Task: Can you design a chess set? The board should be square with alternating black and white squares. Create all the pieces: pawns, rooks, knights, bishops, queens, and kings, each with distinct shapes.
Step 1702:
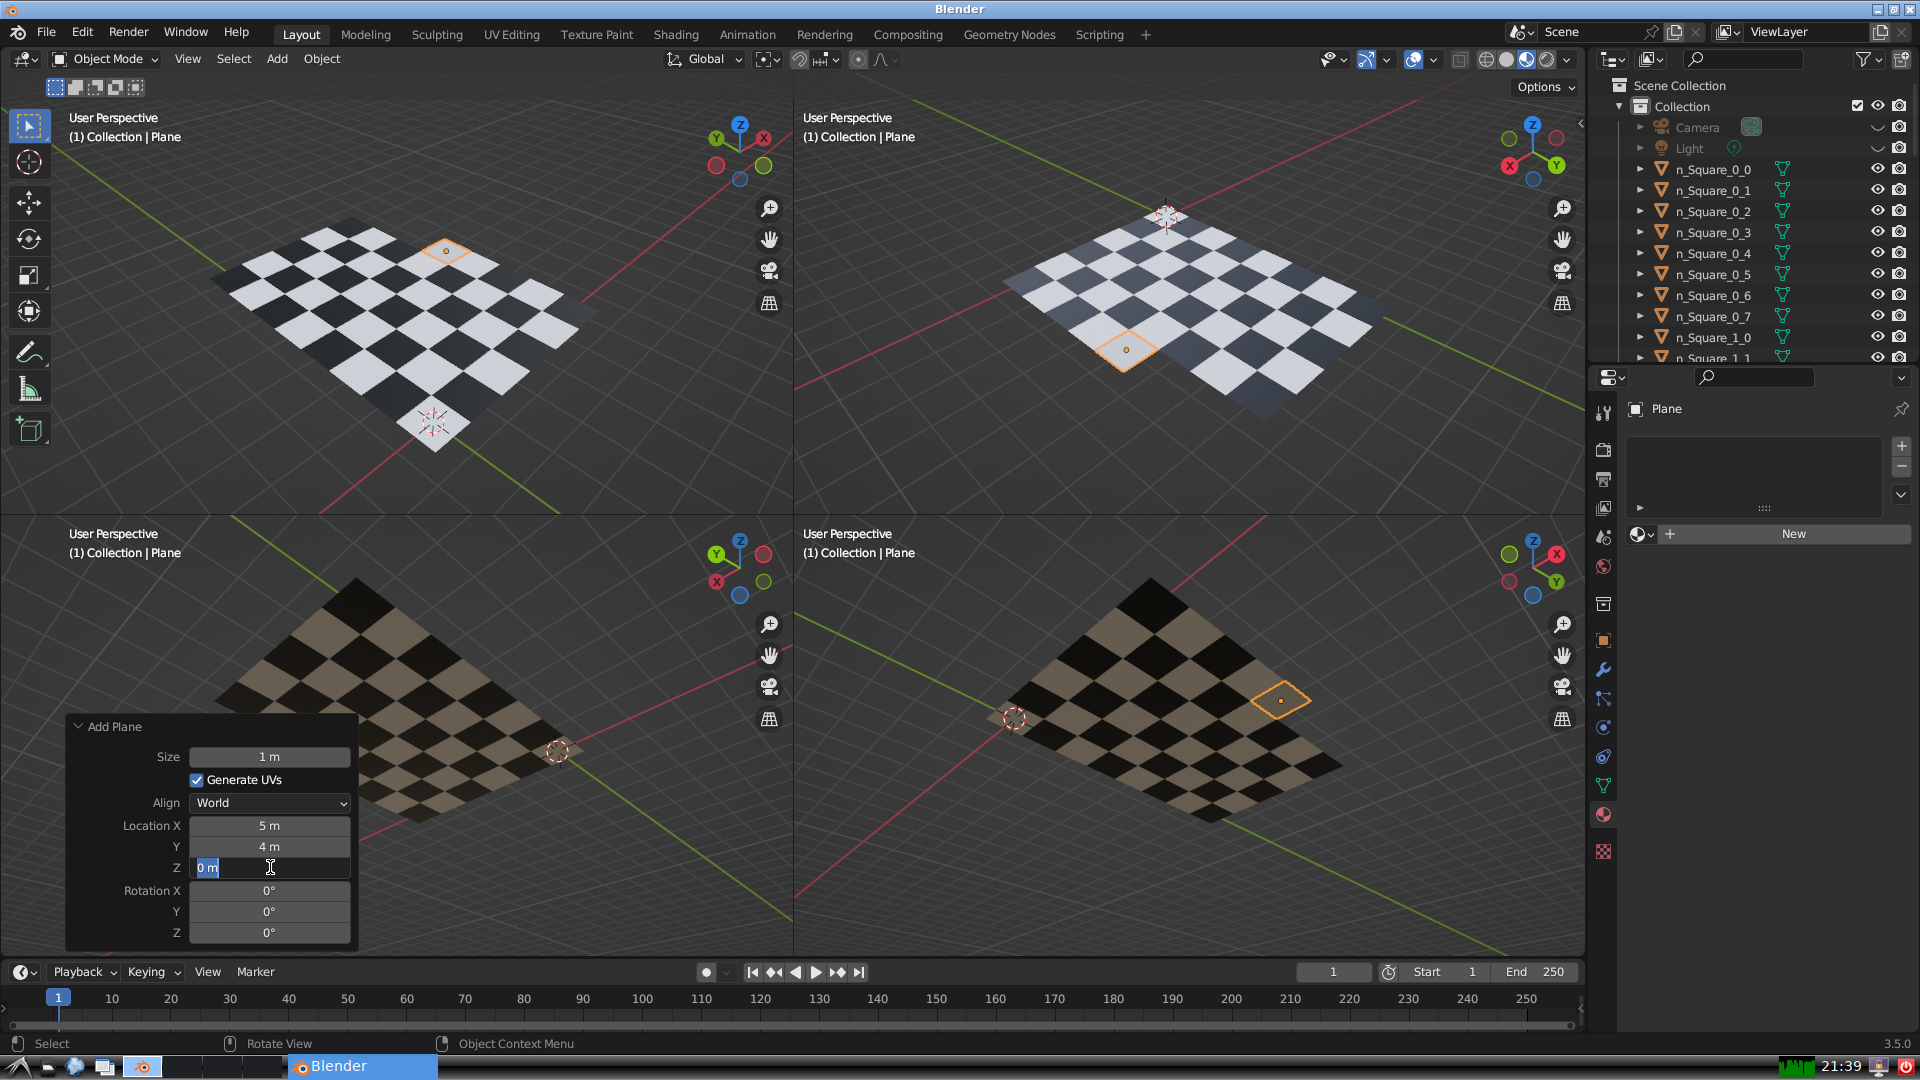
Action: input_text: 0.0